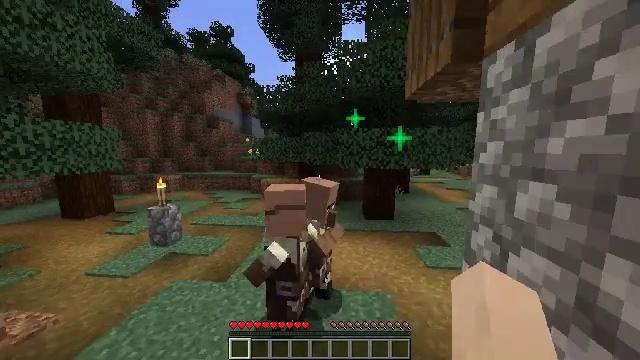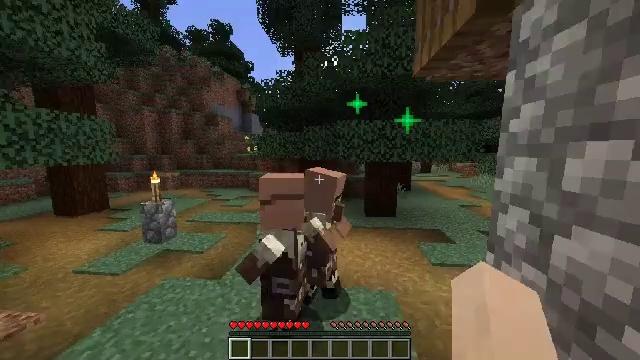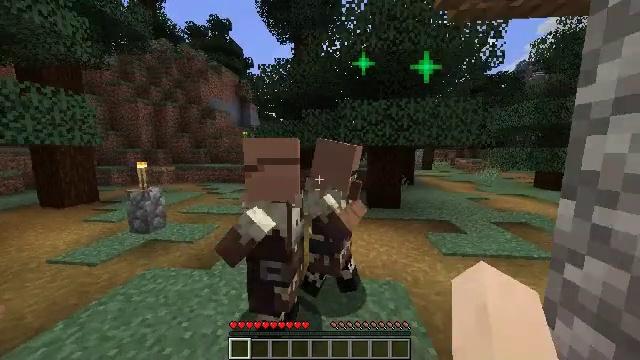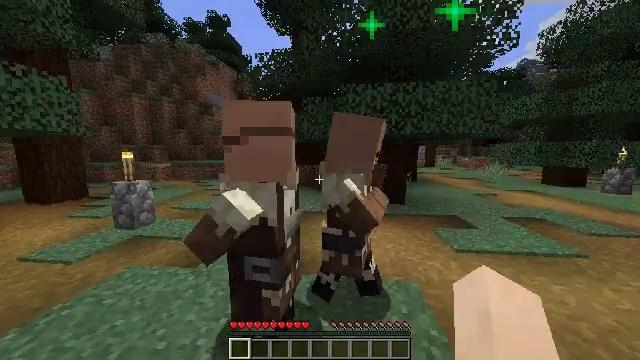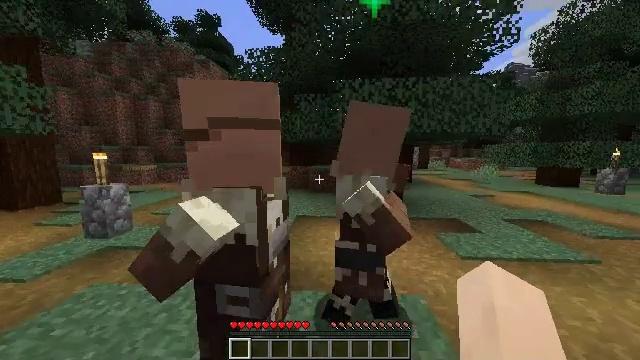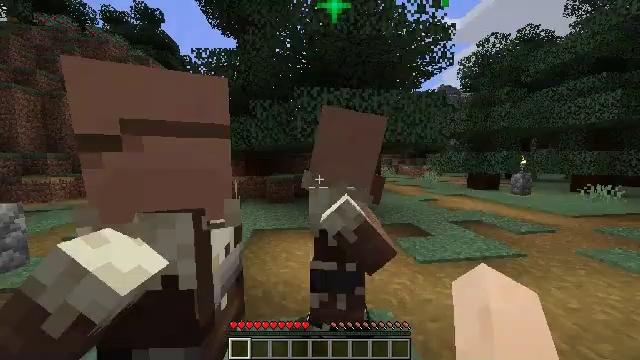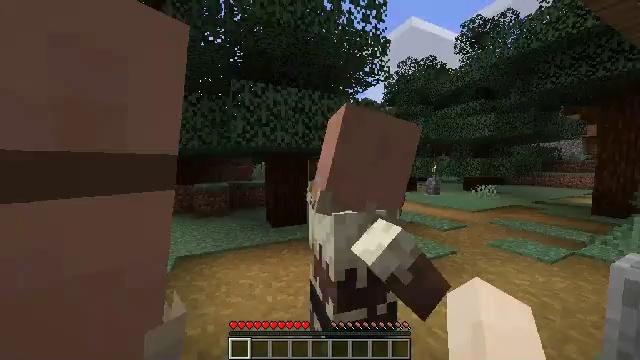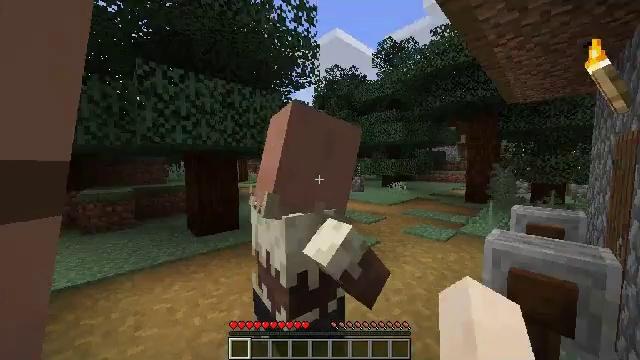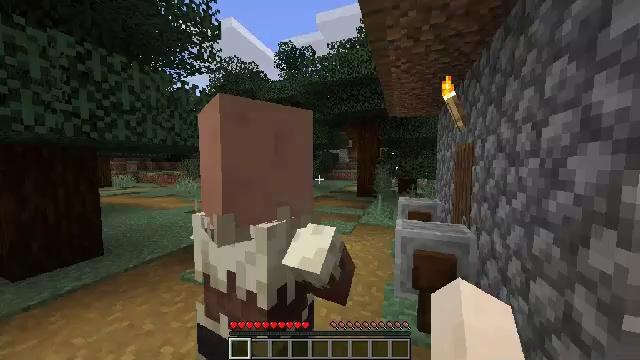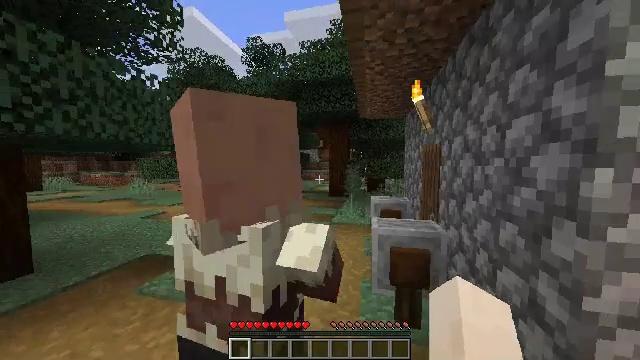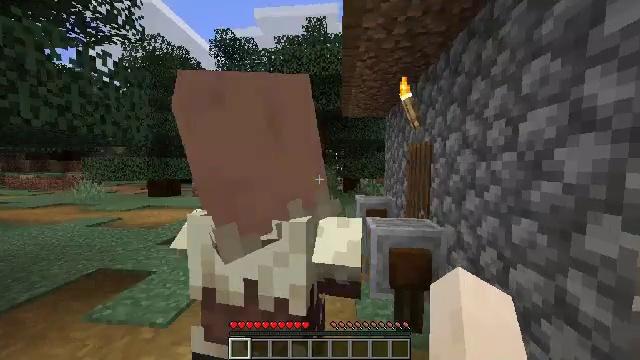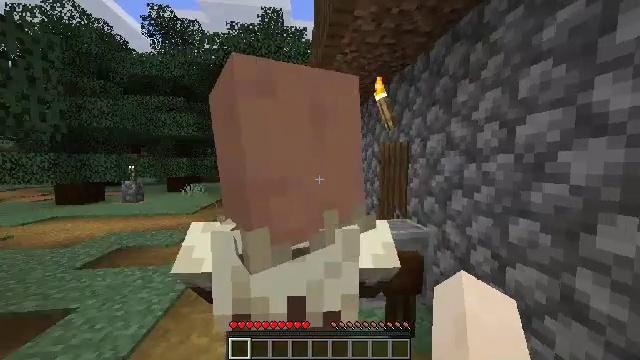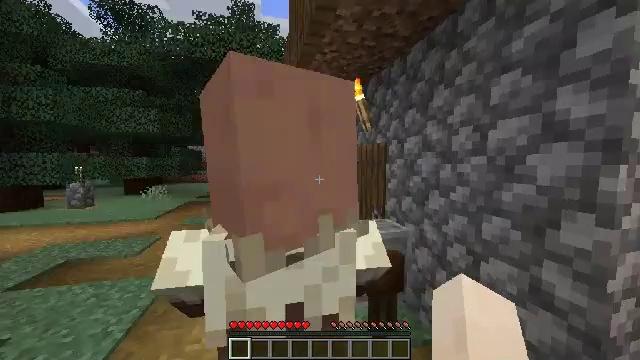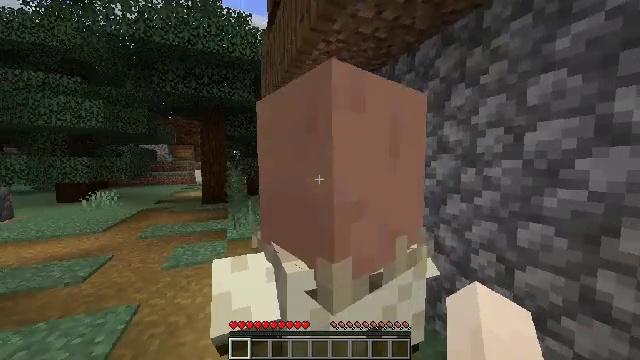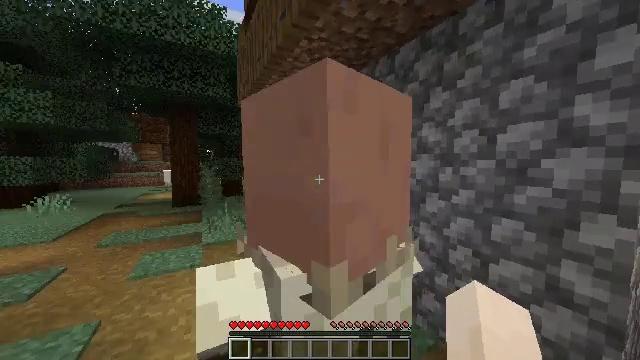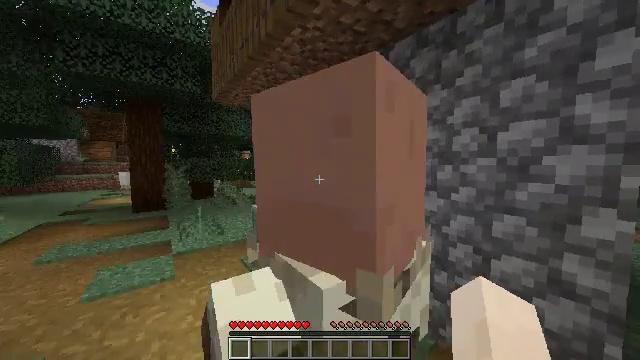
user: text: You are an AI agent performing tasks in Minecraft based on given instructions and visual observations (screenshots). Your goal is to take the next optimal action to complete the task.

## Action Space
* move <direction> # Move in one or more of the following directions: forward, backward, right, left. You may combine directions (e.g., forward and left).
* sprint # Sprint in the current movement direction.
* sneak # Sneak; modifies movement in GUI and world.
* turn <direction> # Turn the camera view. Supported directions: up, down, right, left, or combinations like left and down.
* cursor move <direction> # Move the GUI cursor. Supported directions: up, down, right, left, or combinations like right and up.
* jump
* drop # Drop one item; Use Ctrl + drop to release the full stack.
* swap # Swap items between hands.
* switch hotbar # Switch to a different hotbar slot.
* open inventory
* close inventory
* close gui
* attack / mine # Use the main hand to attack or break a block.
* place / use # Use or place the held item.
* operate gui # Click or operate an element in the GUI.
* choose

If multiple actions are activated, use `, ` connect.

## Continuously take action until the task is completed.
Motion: motion action
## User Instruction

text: Mine spruce leaves from the tree.
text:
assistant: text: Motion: move forward, sprint
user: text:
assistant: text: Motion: move forward, sprint
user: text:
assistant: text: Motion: move forward, sprint
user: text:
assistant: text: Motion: move forward, sprint, turn right
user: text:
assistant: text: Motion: move forward and move left, sprint, turn right and up
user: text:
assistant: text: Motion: move forward and move left, sprint, turn right and up
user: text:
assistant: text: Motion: move forward and move left, turn right
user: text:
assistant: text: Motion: move forward and move left, turn right
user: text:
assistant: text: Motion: move forward and move left, turn right
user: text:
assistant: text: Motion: move forward and move left, turn right
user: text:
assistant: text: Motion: move forward and move left, turn right
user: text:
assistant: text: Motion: move forward and move left, turn right
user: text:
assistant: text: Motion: move forward and move left, turn right
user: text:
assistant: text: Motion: move forward and move left, turn right
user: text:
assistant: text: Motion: move forward and move left, turn right
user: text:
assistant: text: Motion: move forward and move left, turn right
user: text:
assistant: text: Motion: move forward and move left, turn right
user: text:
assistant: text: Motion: move forward and move left, turn right
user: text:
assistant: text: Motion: move forward and move left, turn right
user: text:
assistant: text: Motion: move forward and move left, turn right
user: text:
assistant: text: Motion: move forward and move left, turn right and down
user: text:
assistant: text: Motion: move forward and move left, turn right and down
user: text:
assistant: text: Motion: move forward and move left, turn right and down
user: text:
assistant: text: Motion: move forward and move left, turn right
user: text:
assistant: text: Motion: turn right and down
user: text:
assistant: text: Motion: use / place
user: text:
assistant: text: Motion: use / place
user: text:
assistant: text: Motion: use / place
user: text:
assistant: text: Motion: move forward
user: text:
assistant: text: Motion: move forward